Question: Find the horizontal coordinate of the first time the ball hits the ground. The result is rounded down to the nearest integer. Note that there is no energy loss in the event of a collision
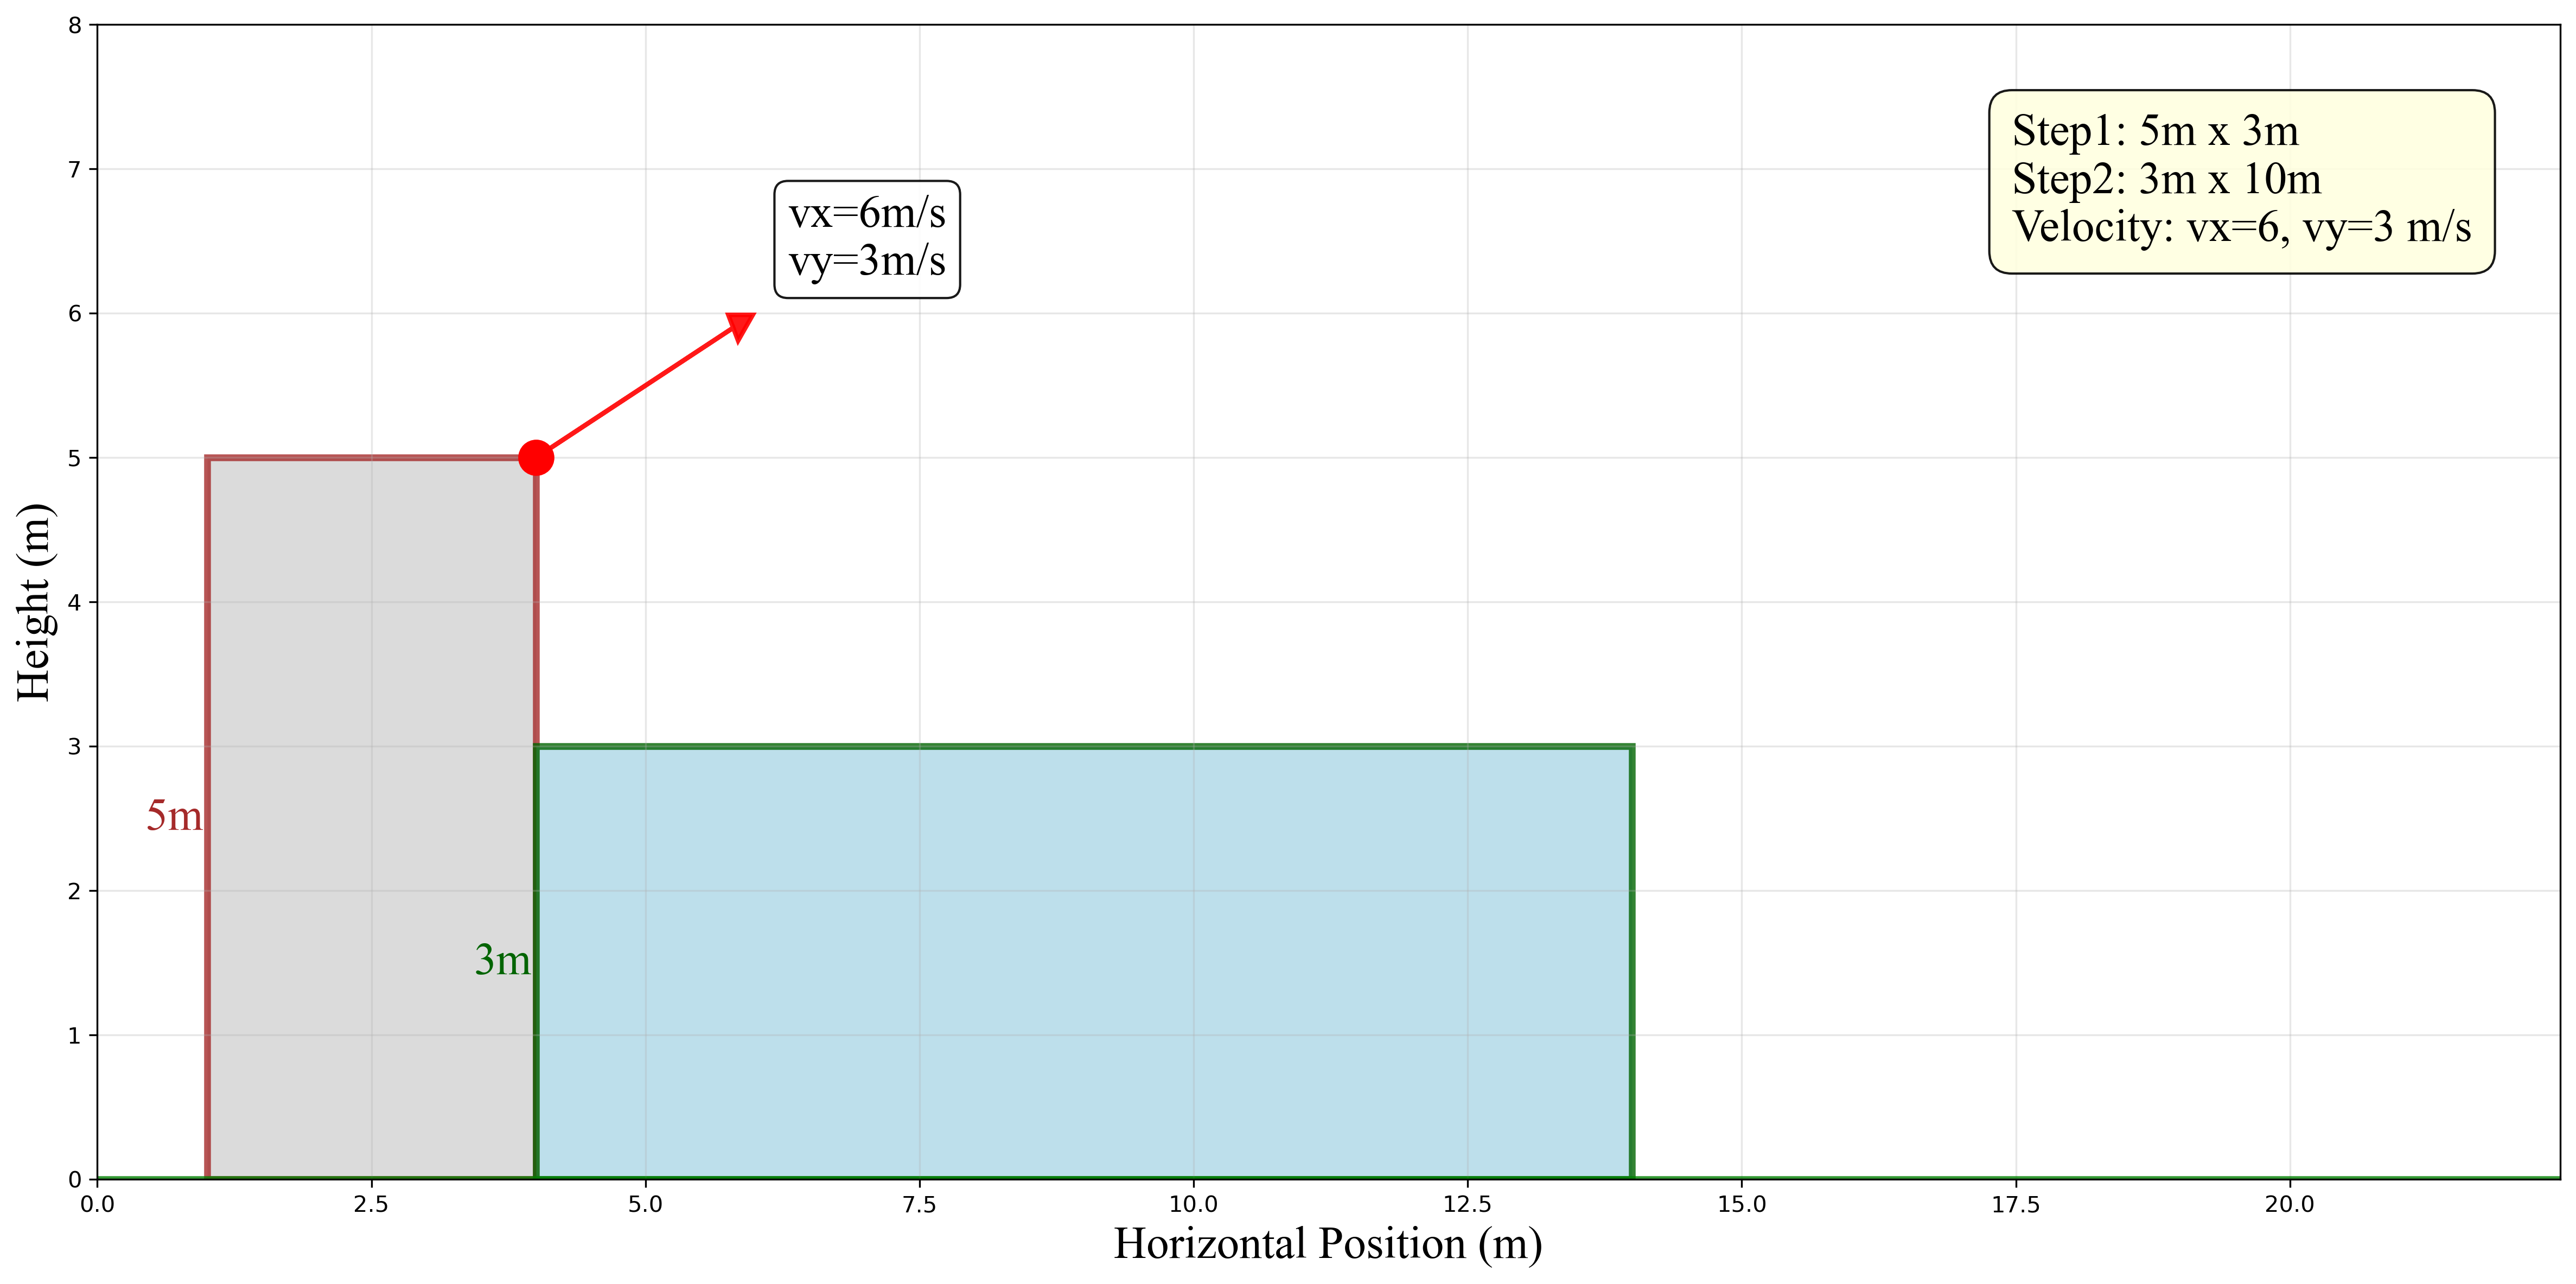
Answer: 20